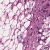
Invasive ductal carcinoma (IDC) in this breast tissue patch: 1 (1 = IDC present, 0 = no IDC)